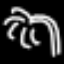
Label: palm tree